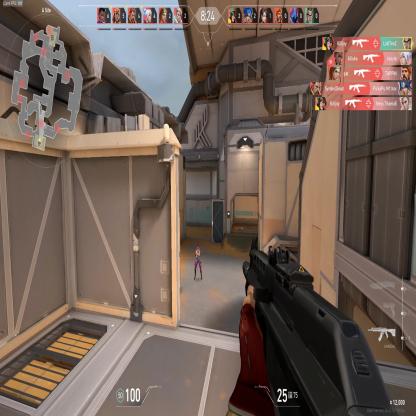
Label: enemy